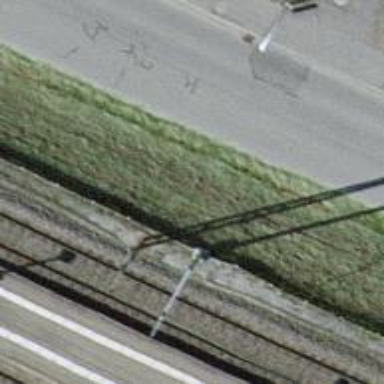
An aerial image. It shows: Power pole.